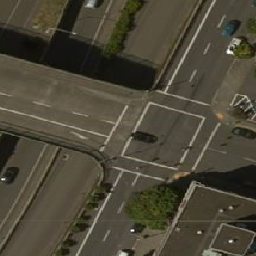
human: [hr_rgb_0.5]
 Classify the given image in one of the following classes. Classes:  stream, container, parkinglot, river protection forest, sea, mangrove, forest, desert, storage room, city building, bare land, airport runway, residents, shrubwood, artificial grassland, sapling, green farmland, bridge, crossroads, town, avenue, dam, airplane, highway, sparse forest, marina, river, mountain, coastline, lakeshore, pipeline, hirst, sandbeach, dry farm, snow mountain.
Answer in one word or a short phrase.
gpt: crossroads